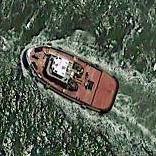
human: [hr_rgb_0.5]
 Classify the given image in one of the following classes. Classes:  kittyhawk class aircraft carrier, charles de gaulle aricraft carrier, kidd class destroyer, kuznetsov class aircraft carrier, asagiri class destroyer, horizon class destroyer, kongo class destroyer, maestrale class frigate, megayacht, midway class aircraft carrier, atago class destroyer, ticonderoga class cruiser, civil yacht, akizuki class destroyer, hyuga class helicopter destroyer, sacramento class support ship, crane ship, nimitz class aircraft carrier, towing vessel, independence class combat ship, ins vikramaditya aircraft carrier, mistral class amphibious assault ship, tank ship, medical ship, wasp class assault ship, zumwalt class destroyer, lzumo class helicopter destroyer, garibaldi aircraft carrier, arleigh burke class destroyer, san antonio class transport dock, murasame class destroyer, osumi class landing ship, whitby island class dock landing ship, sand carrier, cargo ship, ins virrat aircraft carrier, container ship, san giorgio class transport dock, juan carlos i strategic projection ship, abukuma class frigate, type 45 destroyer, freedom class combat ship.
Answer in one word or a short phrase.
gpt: Towing vessel